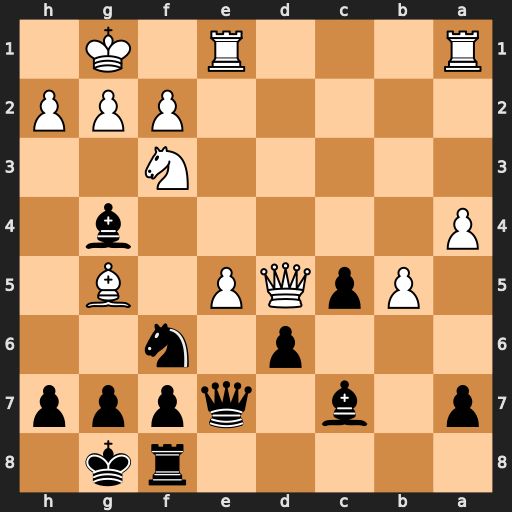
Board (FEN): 5rk1/p1b1qppp/3p1n2/1PpQP1B1/P5b1/5N2/5PPP/R3R1K1
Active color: b
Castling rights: -
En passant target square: -
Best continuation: Nxd5 Bxe7 Nxe7 exd6 Bxd6